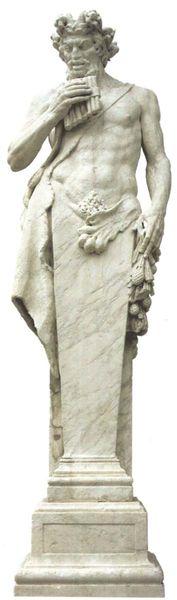
Titel: Pan
Künstler: Nicolas Poussin
Standort: Versailles, Schlossgarten (EU - F)
Schlagwörter: hand, mann, nackt, umhang, brust, frisur, haar, marmor, pfeiler, weiss, gürtel, obst, bart, sockel, stein, instrument, figur, haare, musik, locken, ohren, früchte, skulptur, statue, fell, pilaster, muskeln, nabel, plastik, oberkörper, antike, scherpe, mythologie, flöte, hüfte, faun, pan, gurt, panflöte, standbild, akanthus, sartyr, sixpack, blasinstrument, lederband, silen, panflüte, panflötewildnis, m;usik, sicpack